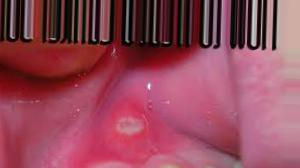
Condition: Mouth Ulcer